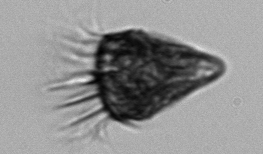
Label: Strombidium_morphotype2